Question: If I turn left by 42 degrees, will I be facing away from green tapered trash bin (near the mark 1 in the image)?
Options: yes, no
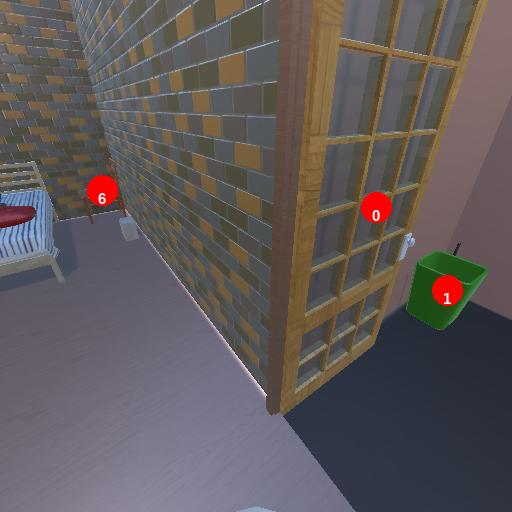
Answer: yes